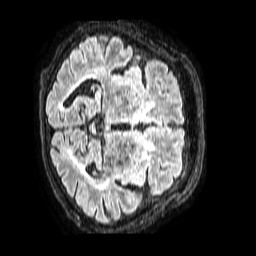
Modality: FLAIR
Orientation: axial
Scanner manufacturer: philips
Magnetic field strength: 1.5 T
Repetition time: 4.8 s
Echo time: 0.3 s